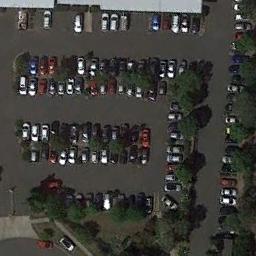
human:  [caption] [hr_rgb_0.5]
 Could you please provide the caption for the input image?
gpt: There are many different colored cars in the parking lot .

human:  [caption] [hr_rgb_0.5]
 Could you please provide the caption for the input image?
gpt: The parking lot has some cars arranged neatly in lines and some trees are among cars .

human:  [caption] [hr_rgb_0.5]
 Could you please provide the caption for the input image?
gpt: A quarter of the vehicles in the parking lot are red .

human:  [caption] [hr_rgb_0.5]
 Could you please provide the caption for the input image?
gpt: The parking lot is full of cars next to some trees .

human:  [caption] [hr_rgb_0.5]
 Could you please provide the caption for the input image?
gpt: There are some green trees and cars on the parking lot .